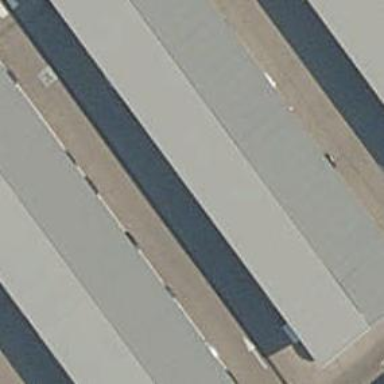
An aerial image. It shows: Carport structure.